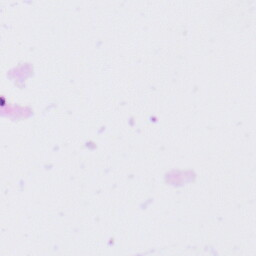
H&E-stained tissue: Tonsil